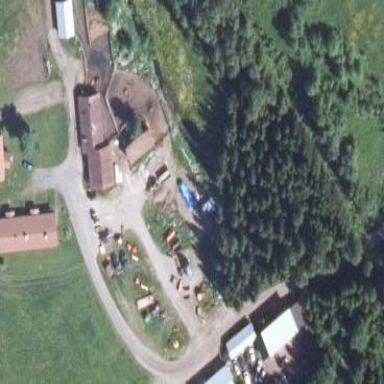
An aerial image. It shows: Farmyard area.